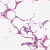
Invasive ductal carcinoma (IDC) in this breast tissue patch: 0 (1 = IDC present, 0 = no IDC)